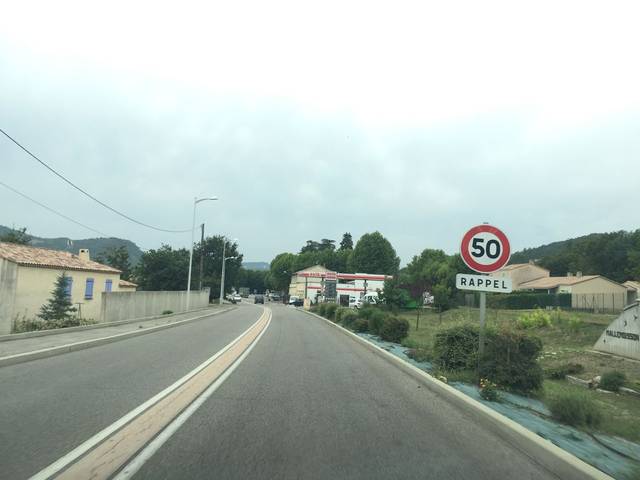
Region: France
Coordinates: 44.043, 6.129